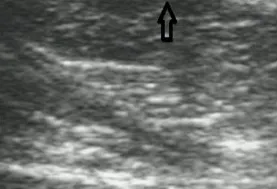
B-type ultrasonography of the cords extending from the axilla to the medial arm. (B) The cords in the medial arm present the echo of a tube structure. , respectively.
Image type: radiology (ultrasound)